Question: What is the best way to implement a menu for web in a list mode?
What I have:
-
What I need:
-
image for reference:

requirements:
1. the menu must work in a list view mode. I tried some implementation with popovers that didn't allow to select one of the menu items because when the mouse went down on the screen it activated another popover;
2. the menu must allow for buttons inside as well as input text areas.
3. the menu must be positioned in the right side of the screen or wherever the person right-clicks with a mouse. This is important because clicking the list has a specific function (other then displaying the menu). So, I have to allow the action to be performed or the menu to be displayed. My idea was left-click / right-click or left side of the item minus 20 pixels and 20 pixels in the right.
ideally, it would also be:
1. accessed on hovering the right end of the item, and allowing the user to move the mouse down and access each menu until he finds the correct. Something like when there is a sidemenu with submenus in (just the same feel, as it is not the same context applied);
2. not having the tooltip / arrow of a popover would be better. If impossible, it could at least be arranged correctly in direction with the object to hover. I learned that in object too much to the right or left the tooltip / arrow doesn't adjust itself, but remains centered to the menu width.
3. better if less dependencies. I prefer just HTML, just HTML or CSS, just HTML, CSS and Javascript or, if impossible, just HTML, CSS, Javascript, jQuery and jQuery plugins. But, as usual, the simpler the better.
My list is based a lot of divs (for each item) inside another div (for the right side of the window). There is also, like a finder window, a left side menu based on a div with float left. (just saying that because better more info than less).
I do not have a working code yet for the menu. Actually, I'm not sure how to start. I tried some stackoverflow answers but none seems to fit my purpose. I'm unsure if I should dive in bootstrap, x-editable or anything else.
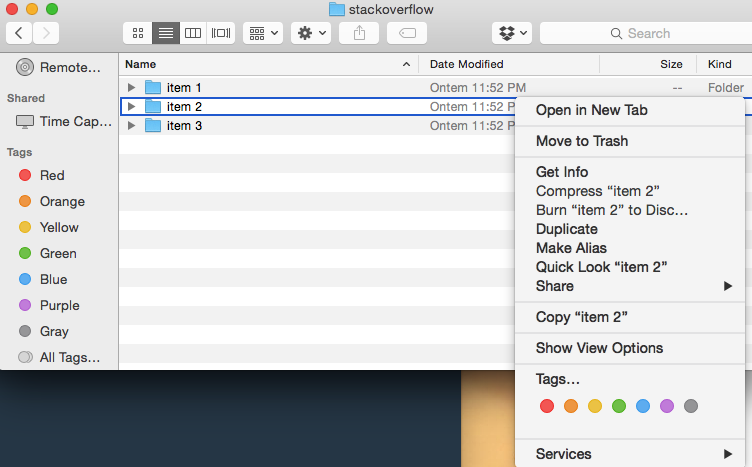
Answer: I've made a Mac OS X like content menu here:
# Fiddle
You can't really make a context menu without JavaScript. There is an object called 'funcs' if you scroll down in the JavaScript. Each item is HTML like:
'''
<item action="">HTML Code for Menu Item</item>
'''
There is also a 'state' tag you can apply to gray something out:
'''
<item state="gray">Grayed out item</item>
'''
The attribute 'action' will let the item run JavaScript when you click it:
'''
<item action="run">Run Code!</item>
'''
then you make a function 'run' in 'funcs':
'''
var funcs = {
"run": function () {
alert('Code!');
}
};
'''
Now when you click that item. It will alert 'Code!'. In each item, you can put whatever HTML, and you can run whatever code.
---
This will allow you to right click anywhere to get the context menu. It will allow you to put whatever code you want, uses jQuery only without plugins, and is generally pretty simple. I modeled this after OS X Yosemite's popover, I even sampled colors directly.
---
# JavaScript port with Element Detection support
---
# With special noclick option and input
This version you can add 'exit='noclick'' and that specific item won't make the thing disappear.